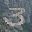
Label: 3